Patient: sex M, age 35
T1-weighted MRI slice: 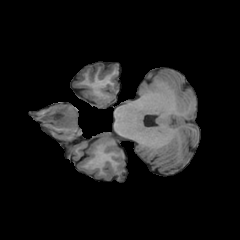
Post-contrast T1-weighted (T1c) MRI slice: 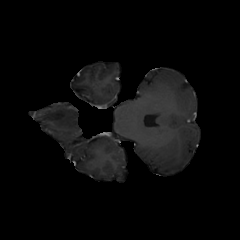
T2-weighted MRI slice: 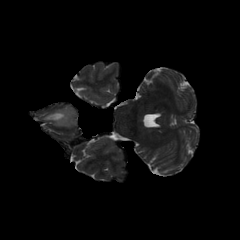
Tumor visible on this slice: yes
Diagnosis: Astrocytoma, IDH-mutant
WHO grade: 3